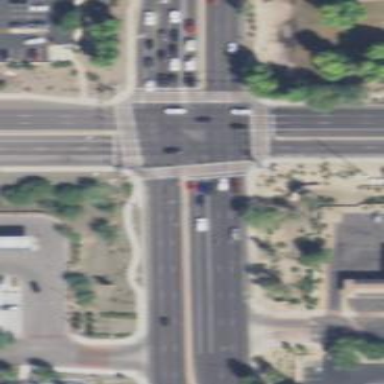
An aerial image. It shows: Crossing on the road.